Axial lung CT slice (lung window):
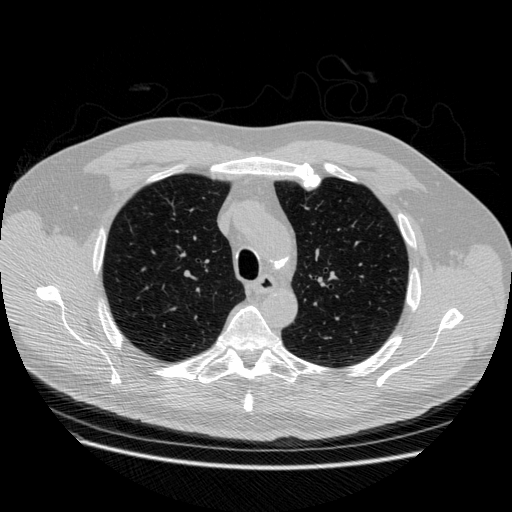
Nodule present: no